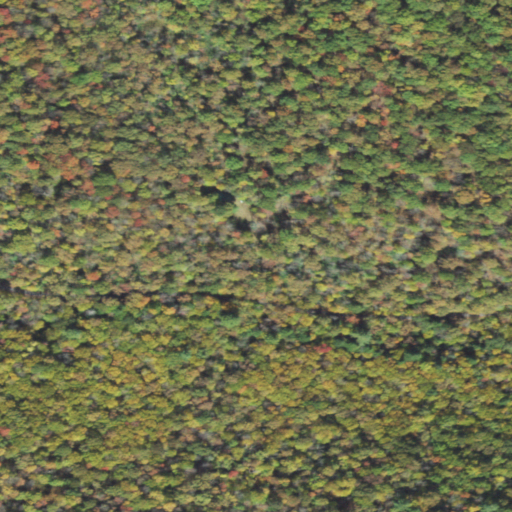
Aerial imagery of valley in Pennsylvania named Twin Hollow containing deciduous forest, mixed forest, and open development